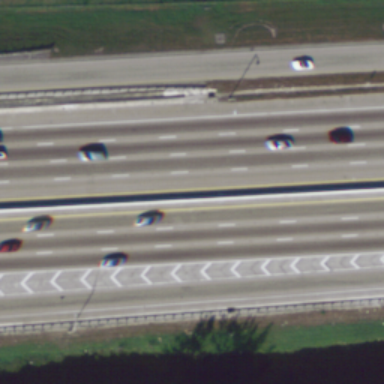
There are two straight freeways closed together .